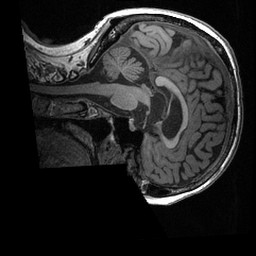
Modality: T1w
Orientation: sagittal
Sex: female
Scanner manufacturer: ge
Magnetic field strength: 3 T
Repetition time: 0.0064 s
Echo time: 0.00281 s